Field crop: tomato
Growth stage: 2
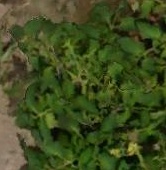
Species: tomato